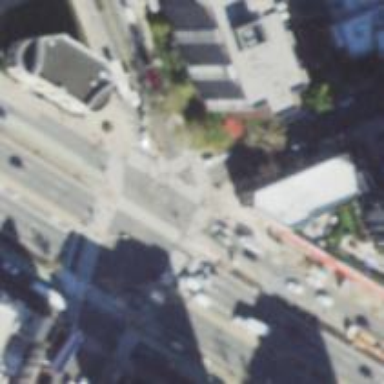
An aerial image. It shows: Traffic island located on footway.